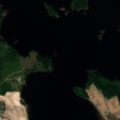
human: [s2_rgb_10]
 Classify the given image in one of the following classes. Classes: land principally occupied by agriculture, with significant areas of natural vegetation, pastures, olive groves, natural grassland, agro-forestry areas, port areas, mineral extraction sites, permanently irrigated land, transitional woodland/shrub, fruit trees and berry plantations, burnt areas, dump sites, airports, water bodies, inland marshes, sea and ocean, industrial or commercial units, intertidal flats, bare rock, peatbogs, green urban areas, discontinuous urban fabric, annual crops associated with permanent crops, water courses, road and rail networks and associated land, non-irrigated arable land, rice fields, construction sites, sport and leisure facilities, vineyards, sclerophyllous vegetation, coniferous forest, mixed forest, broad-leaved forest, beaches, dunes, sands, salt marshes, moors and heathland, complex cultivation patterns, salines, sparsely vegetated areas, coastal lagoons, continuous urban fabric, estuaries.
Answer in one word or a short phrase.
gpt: land principally occupied by agriculture, with significant areas of natural vegetation, mixed forest, transitional woodland/shrub, water bodies